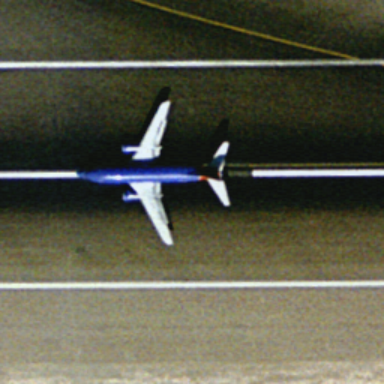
There is an airplane on the runway .